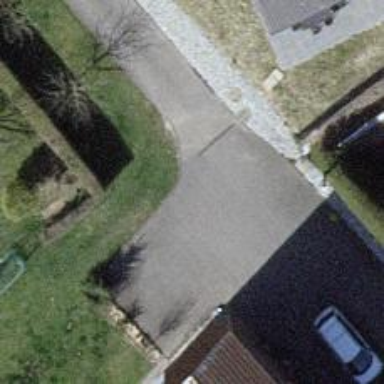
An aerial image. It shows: Asphalt driveway used as service road.